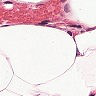
Metastatic tissue present: no